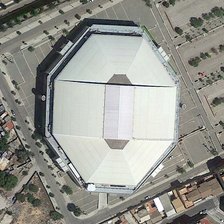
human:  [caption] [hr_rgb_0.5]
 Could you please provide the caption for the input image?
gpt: there is a white building in the center of the land .

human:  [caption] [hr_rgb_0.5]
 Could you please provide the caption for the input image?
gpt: there is a white building in the center of the land .

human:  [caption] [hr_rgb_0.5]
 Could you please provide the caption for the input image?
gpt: many plants are planted around the building .

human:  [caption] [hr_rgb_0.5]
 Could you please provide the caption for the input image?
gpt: many plants are planted around the building .

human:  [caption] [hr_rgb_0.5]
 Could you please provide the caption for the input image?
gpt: there is a white building in the center of the land .